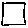
Label: square